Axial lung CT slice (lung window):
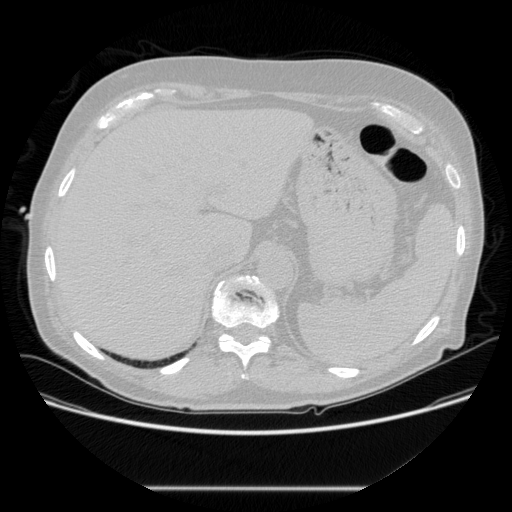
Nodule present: no